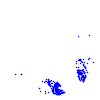
Particle: pion